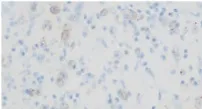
Histopathological examination with haematoxylin and eosin staining and Immunohistochemistry and FISH images. ALK positivity (magnification, x400).
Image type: pathology (immunostaining)